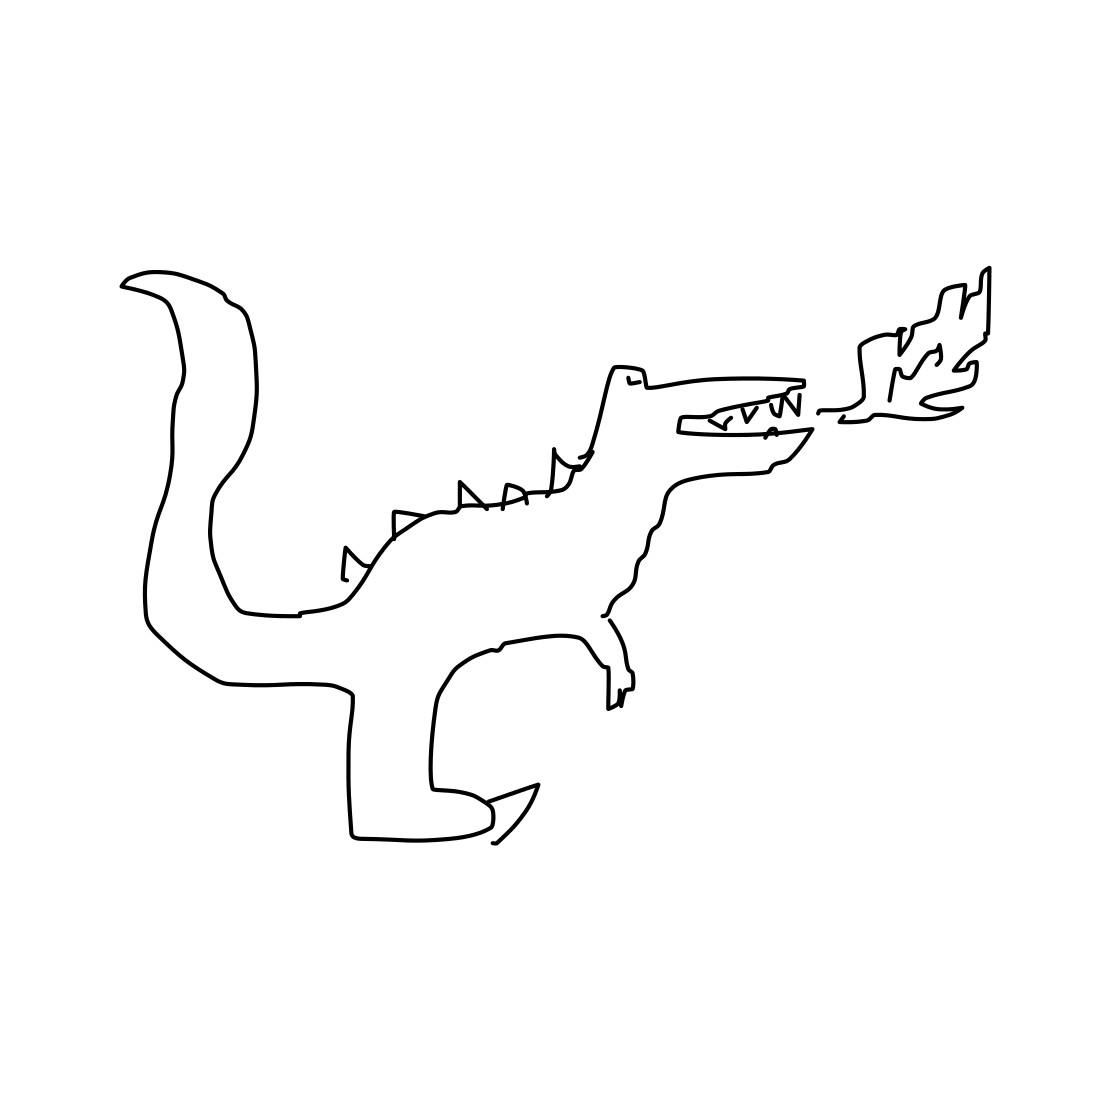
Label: dragon